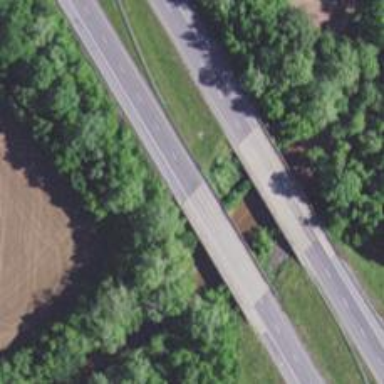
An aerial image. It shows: Trunk highway with expressway features.